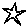
Label: star